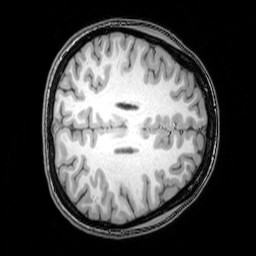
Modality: T1w
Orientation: axial
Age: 23
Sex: female
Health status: healthy
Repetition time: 0.081 s
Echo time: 0.037 s